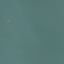
Land use / land cover: SeaLake